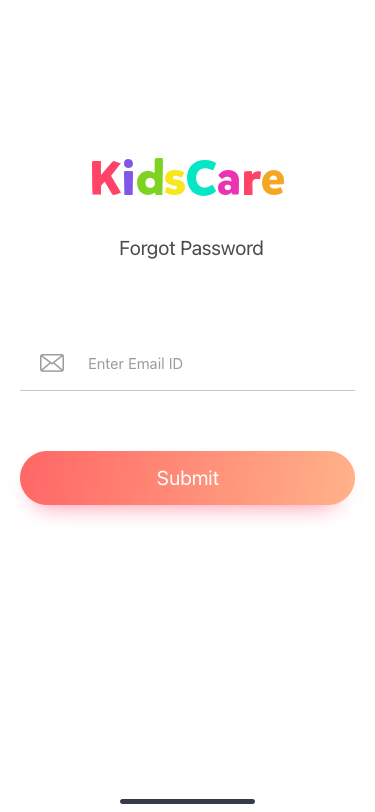
Text in this UI design:
Enter Email ID
Forgot Password